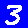
Digit: 3